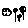
Label: flower